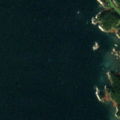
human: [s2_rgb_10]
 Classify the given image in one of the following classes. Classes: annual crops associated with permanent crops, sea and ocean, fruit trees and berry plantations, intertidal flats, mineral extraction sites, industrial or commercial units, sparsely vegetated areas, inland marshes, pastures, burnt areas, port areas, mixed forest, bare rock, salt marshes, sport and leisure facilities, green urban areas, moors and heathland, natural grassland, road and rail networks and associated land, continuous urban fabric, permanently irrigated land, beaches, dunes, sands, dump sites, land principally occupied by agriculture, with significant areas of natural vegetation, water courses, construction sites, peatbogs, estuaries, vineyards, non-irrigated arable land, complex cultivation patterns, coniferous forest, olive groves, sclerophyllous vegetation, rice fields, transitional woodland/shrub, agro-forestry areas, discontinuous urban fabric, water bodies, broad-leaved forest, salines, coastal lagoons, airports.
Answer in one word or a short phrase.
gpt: coniferous forest, sea and ocean